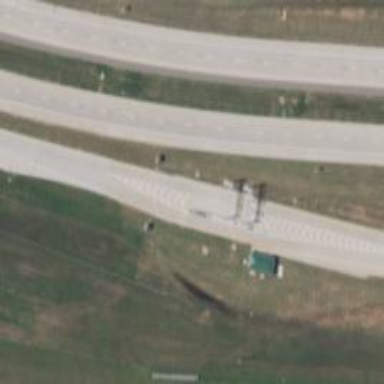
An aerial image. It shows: Toll gantry on the road.